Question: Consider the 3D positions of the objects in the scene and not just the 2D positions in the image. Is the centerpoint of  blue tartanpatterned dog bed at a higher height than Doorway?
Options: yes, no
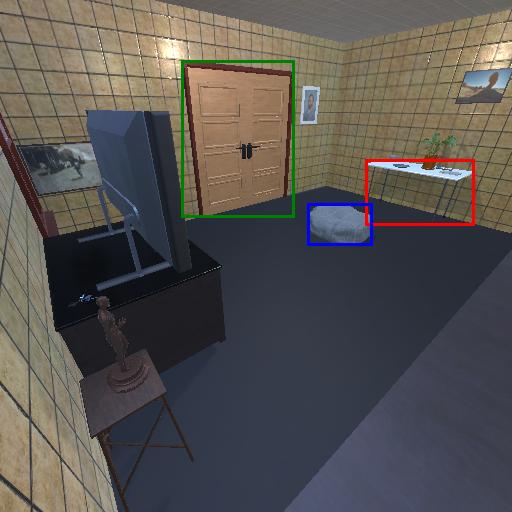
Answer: yes